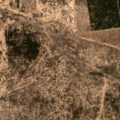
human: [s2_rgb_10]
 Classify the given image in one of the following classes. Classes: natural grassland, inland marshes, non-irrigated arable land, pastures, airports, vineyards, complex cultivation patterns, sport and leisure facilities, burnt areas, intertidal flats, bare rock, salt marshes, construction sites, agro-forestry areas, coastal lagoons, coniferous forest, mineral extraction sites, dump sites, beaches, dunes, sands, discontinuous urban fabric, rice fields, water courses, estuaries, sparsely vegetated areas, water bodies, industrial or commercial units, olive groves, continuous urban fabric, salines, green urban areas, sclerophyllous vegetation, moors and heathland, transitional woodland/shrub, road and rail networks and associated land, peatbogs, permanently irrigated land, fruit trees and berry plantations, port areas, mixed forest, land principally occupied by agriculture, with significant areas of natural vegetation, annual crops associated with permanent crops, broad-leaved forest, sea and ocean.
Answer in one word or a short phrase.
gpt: coniferous forest, transitional woodland/shrub